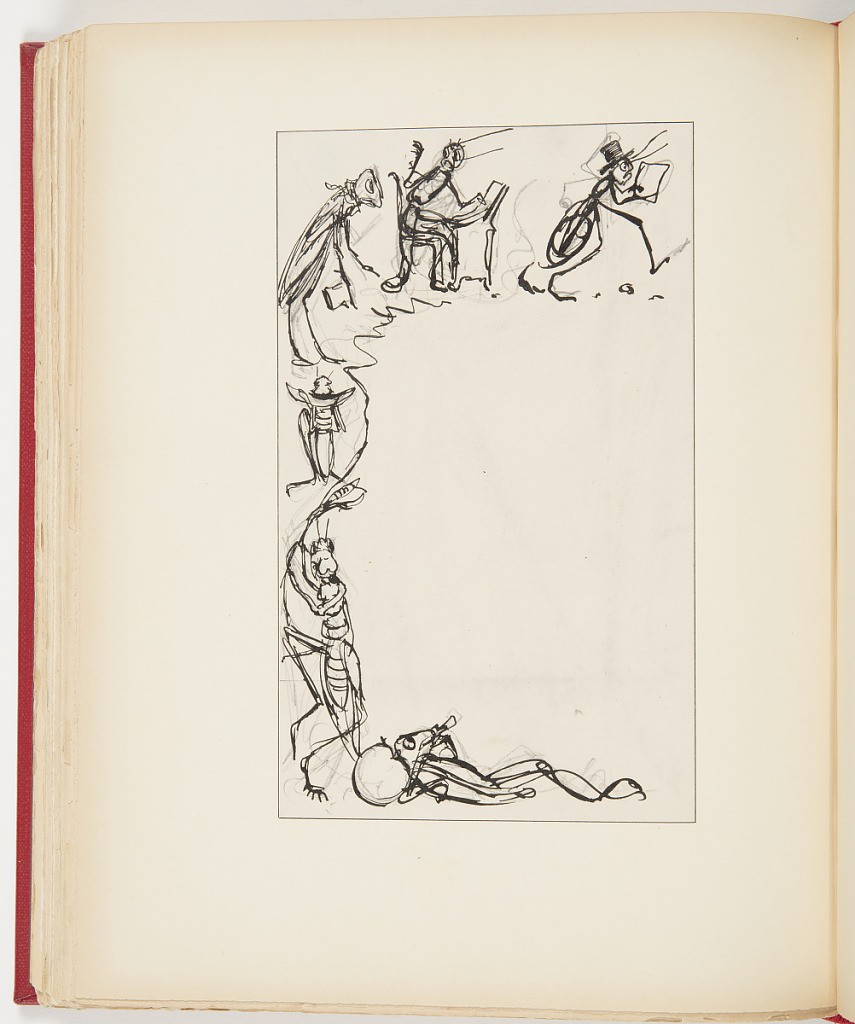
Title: Sketch for “Grasshopper and the Ant” in “Comic Fables, Out of The World Series”
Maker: Frederick Stuart Church, American, 1842–1924
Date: ca. 1878
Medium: Graphite, pen and black ink on paper
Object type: Ephemera
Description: From upper left to center to lower center a trail of grasshoppers doing various activities. Upper right, profile of grasshopper reading and walking. Upper center, profile of grasshopper sitting at desk writing, turned to look and figure behind him. Upper left, profile of grasshopper bending at the waist with top hat in hand, upset expression. Center left, grasshopper eating watermelon. Lower left, grasshopper with blade of grass in hand. Lower center, profile of grasshopper laying down, head by pumpkin, drinking.